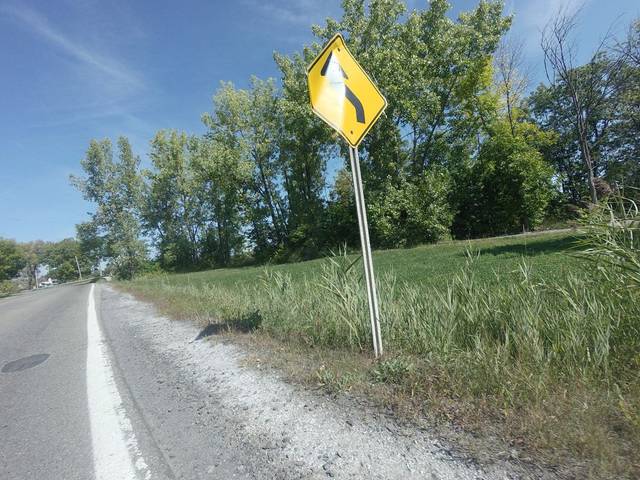
Region: Canada
Coordinates: 45.5, -73.864